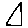
Label: triangle